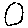
Label: moon